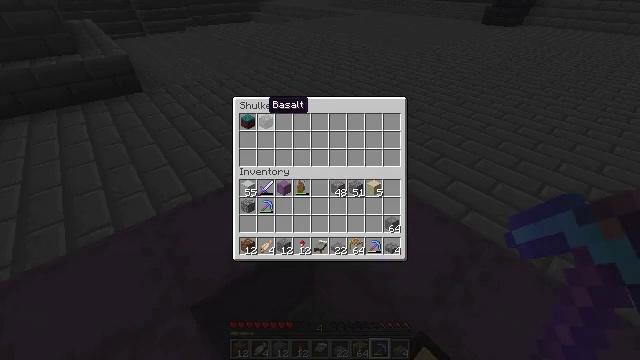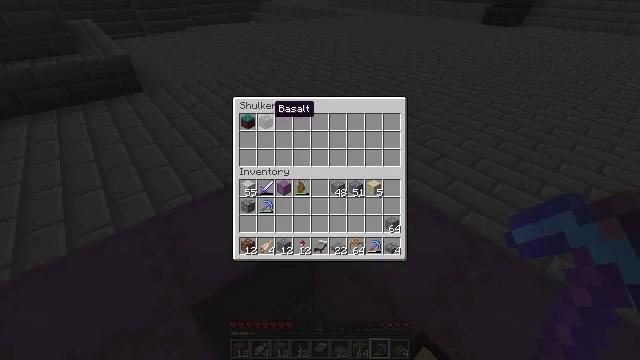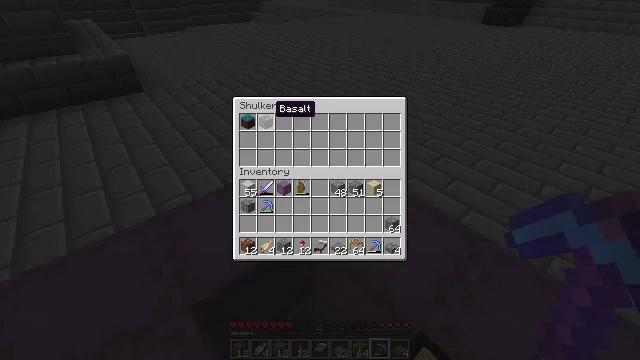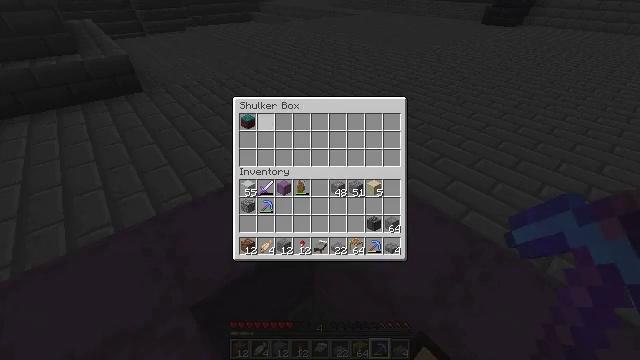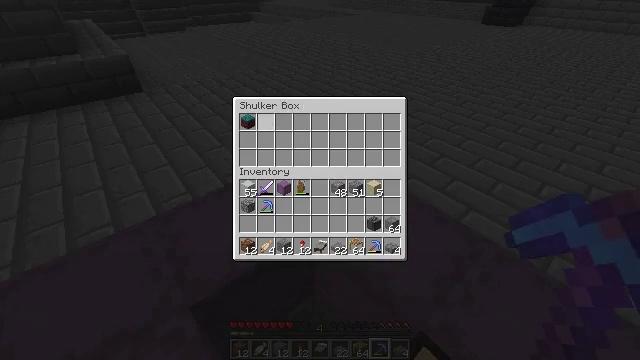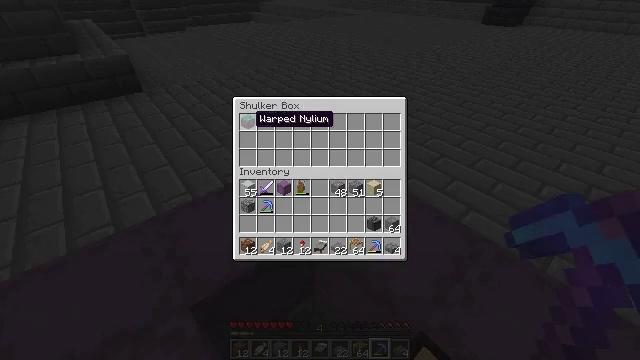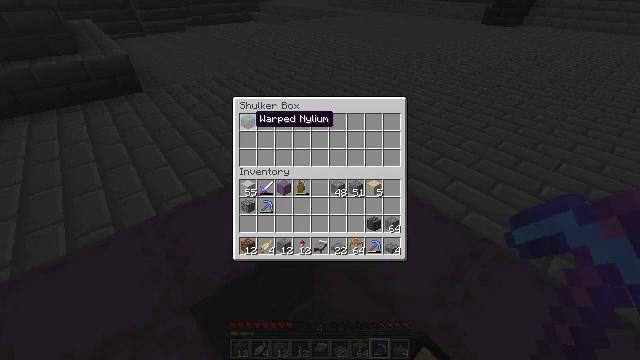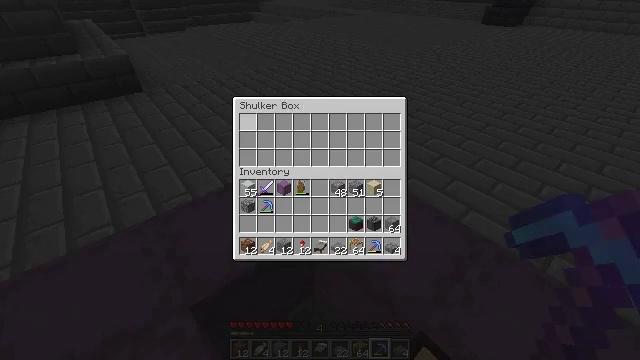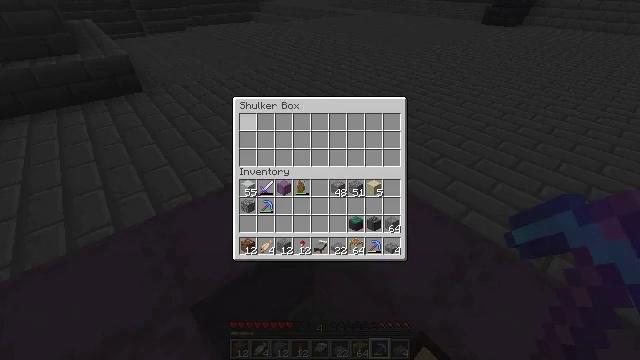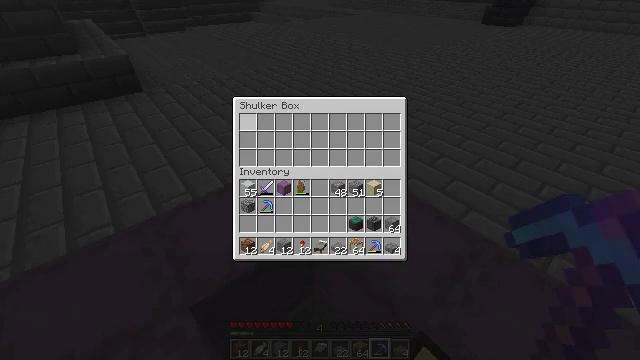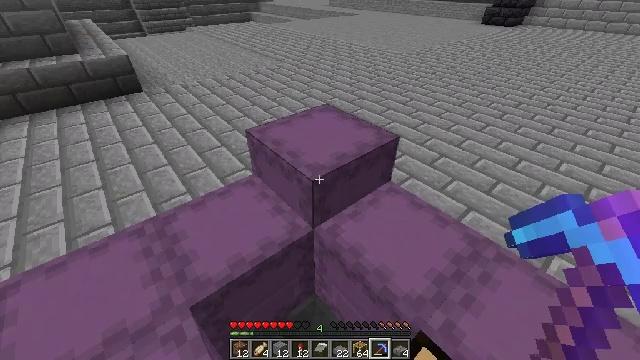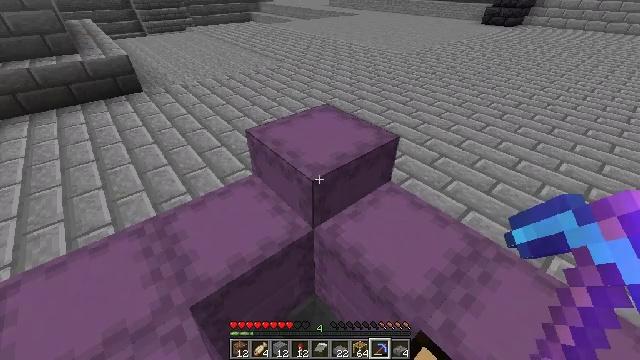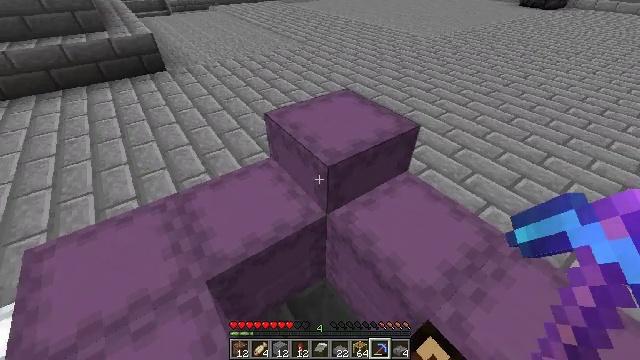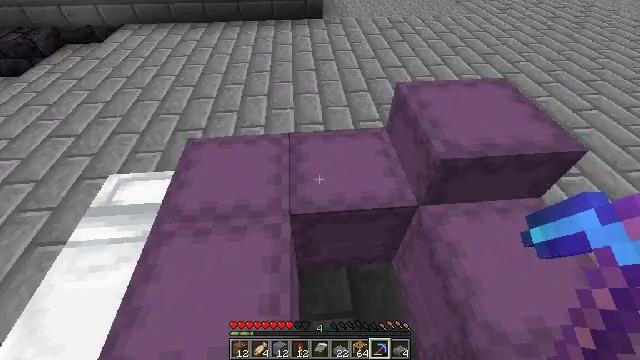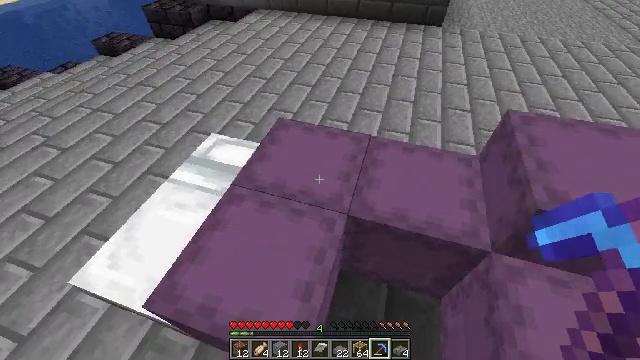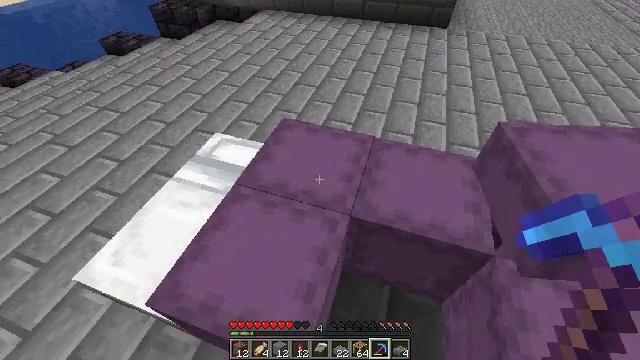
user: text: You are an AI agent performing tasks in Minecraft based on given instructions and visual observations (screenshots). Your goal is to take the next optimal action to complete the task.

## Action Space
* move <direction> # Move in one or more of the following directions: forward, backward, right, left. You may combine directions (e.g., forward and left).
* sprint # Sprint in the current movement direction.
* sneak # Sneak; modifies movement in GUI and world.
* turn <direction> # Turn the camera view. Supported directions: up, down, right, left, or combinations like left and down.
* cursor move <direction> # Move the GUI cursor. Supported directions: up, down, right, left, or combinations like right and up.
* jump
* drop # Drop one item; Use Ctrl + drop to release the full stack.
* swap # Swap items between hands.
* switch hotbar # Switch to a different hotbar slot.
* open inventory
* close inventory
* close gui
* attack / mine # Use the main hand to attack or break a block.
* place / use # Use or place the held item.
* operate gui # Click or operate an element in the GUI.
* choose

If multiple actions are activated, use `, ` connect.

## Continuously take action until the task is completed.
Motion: motion action
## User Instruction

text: Retrieve the shulker box into the inventory.
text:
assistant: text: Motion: sneak
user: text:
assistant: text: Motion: sneak
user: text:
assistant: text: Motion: sneak, choose
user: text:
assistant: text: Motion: sneak, choose
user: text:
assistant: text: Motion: sneak, cursor move left
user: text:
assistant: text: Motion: sneak
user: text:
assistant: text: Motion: sneak, choose
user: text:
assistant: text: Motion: sneak, choose
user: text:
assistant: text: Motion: sneak
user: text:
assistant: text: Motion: sneak
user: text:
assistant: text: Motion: close gui
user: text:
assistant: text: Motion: turn left and down, open inventory
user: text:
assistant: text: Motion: turn left and down
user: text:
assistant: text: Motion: turn left
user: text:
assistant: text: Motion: turn left
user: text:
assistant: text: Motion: turn right and up
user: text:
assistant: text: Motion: turn right and up
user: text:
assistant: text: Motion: turn right
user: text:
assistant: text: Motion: turn right
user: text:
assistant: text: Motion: turn right
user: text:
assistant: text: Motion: turn right, use / place
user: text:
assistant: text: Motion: use / place
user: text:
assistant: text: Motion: use / place
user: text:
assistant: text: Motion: no_op
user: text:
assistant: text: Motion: no_op
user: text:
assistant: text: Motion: no_op
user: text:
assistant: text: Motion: no_op
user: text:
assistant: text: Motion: no_op
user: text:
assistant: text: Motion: no_op
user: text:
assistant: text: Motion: sneak